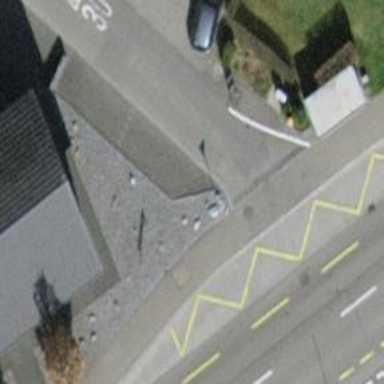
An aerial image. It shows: Bus stop with platform for public transport.